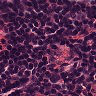
Metastatic tissue present: no